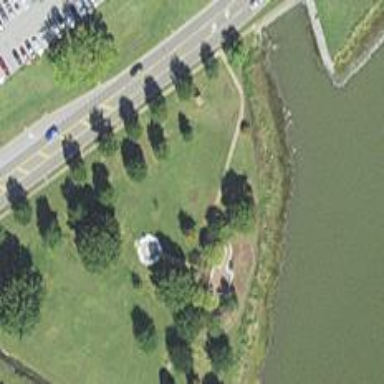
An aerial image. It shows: Memorial of historical significance.